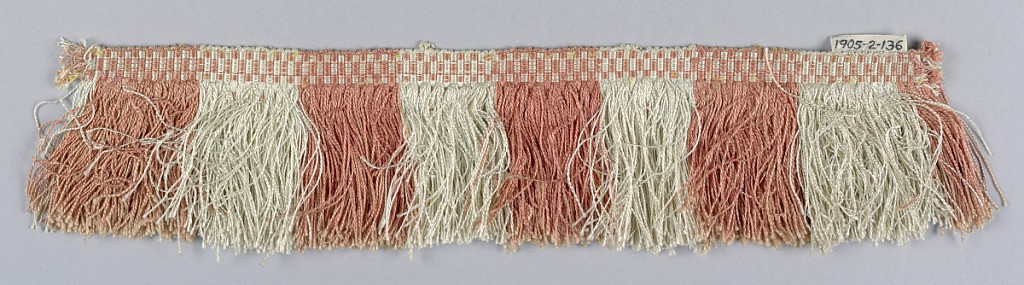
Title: Fringe
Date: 17th century
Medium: silk Technique: woven
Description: Fringe in pink and white with a plain-woven heading. Pink and white skirt threads are arranged in stripes.